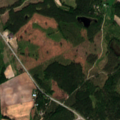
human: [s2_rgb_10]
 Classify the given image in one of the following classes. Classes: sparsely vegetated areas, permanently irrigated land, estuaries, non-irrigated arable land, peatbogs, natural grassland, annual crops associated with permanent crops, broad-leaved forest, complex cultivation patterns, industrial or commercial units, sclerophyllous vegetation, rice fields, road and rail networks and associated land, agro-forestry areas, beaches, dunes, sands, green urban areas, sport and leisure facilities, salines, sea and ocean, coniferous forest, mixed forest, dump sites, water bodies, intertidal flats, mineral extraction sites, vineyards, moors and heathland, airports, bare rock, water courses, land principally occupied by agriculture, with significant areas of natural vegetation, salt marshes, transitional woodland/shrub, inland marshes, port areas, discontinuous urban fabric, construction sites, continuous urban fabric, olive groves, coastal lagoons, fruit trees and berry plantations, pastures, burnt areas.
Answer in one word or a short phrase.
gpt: land principally occupied by agriculture, with significant areas of natural vegetation, coniferous forest, transitional woodland/shrub